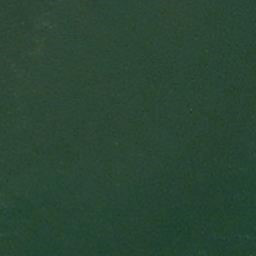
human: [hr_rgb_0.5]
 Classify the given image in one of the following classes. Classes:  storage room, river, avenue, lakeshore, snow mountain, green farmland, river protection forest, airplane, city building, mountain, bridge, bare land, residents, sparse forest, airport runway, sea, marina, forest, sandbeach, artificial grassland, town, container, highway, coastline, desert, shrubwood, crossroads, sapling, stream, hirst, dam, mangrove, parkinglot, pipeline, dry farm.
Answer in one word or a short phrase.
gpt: sea